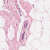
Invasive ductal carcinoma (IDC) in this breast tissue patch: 0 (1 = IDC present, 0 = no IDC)